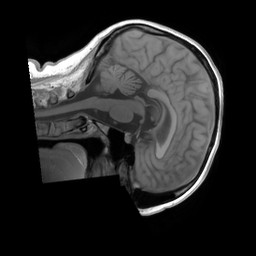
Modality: T1w
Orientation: sagittal
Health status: ill
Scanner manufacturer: siemens
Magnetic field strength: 3 T
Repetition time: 0.4 s
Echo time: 0.00246 s